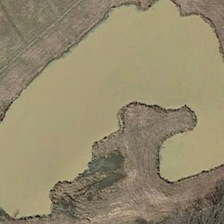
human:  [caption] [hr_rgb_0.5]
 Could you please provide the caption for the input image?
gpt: farmlands are around an irregular pond .

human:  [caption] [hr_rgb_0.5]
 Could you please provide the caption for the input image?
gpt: farmlands are around an irregular pond .

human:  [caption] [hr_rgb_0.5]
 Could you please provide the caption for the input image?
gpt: farmlands are around an irregular pond .

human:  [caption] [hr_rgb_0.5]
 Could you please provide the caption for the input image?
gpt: farmlands are around an irregular pond .

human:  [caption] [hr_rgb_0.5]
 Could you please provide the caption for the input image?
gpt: farmlands are around an irregular pond .